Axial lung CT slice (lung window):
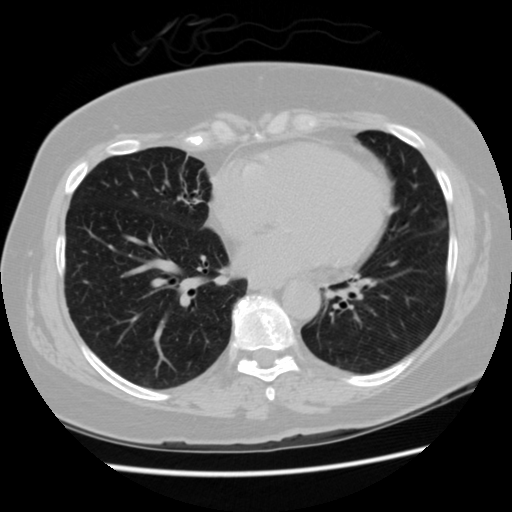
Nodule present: no